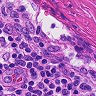
Metastatic tissue present: no